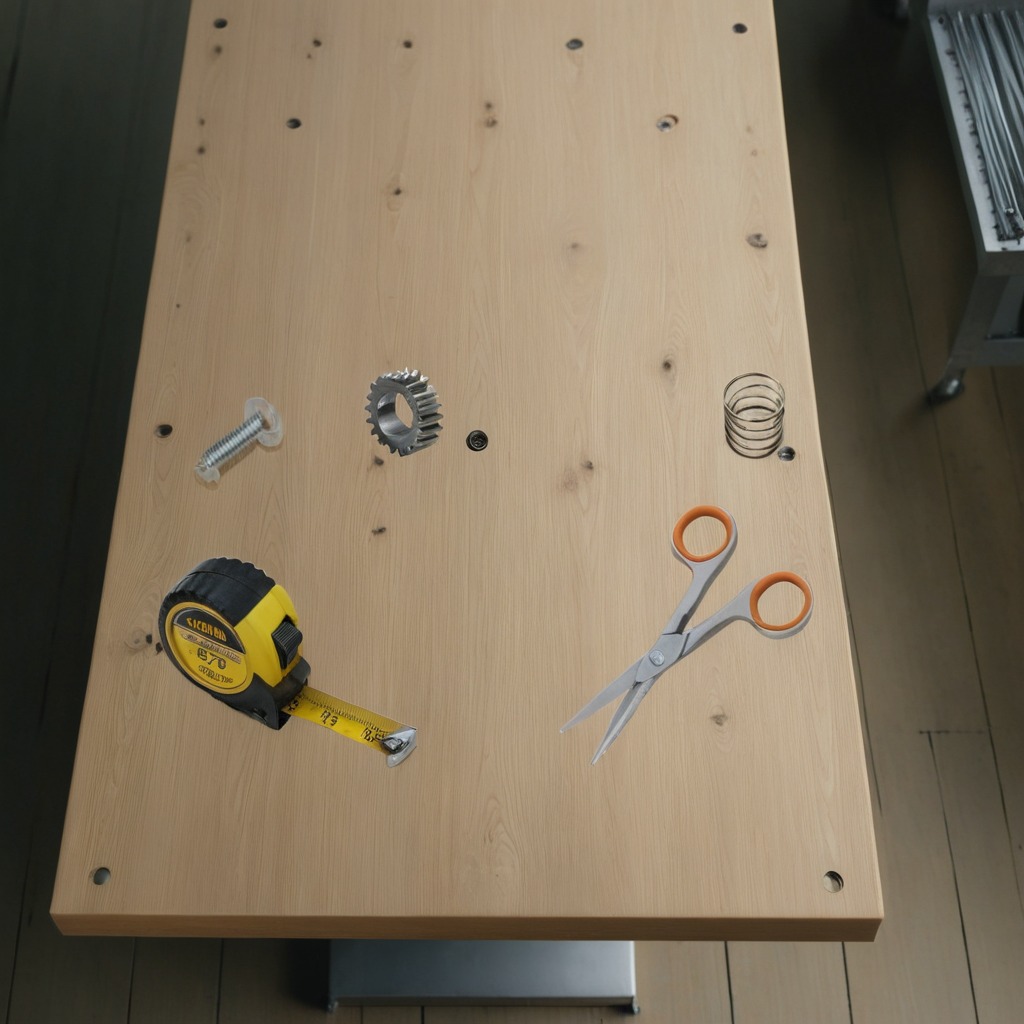
A steel gear with teeth, a measuring tape, a metal machine screw, a coiled metal spring, and a pair of scissors are lying on a workbench inside a coastal fishing gear workshop.